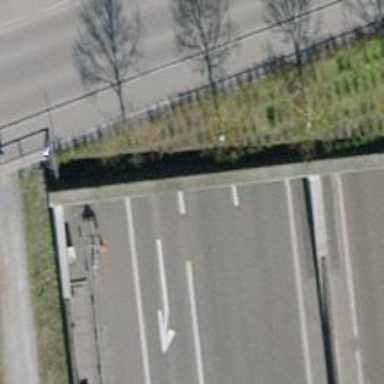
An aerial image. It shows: Asphalt motorway.